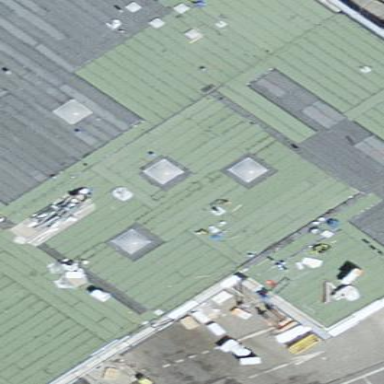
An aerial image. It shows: View of roof of building.